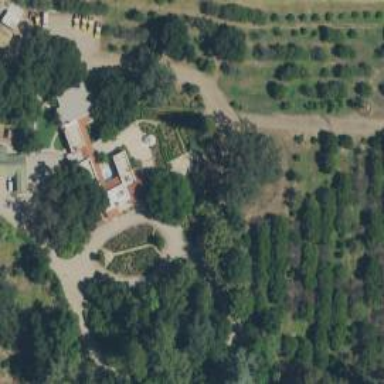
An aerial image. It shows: Orchard mainly cultivated with orange trees and mixed with native oak trees.